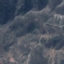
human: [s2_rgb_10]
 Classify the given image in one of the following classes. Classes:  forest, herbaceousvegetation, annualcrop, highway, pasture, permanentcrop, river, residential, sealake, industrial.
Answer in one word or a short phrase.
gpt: HerbaceousVegetation